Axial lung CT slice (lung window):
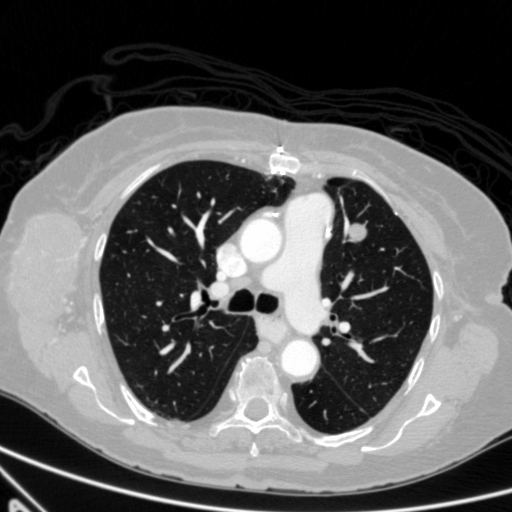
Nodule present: yes
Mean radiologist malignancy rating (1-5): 4